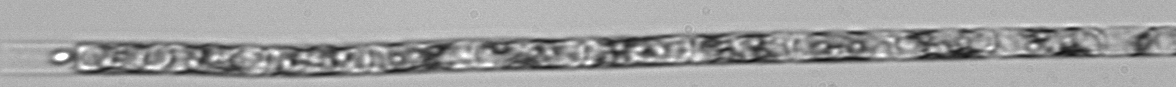
Label: Guinardia_delicatula_TAG_internal_parasite